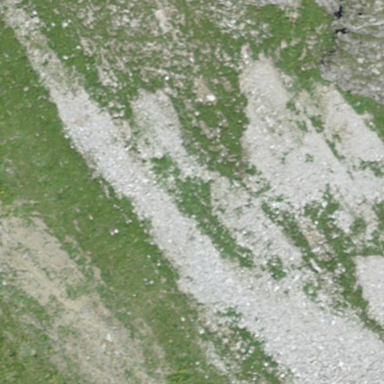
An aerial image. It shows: Natural scree.